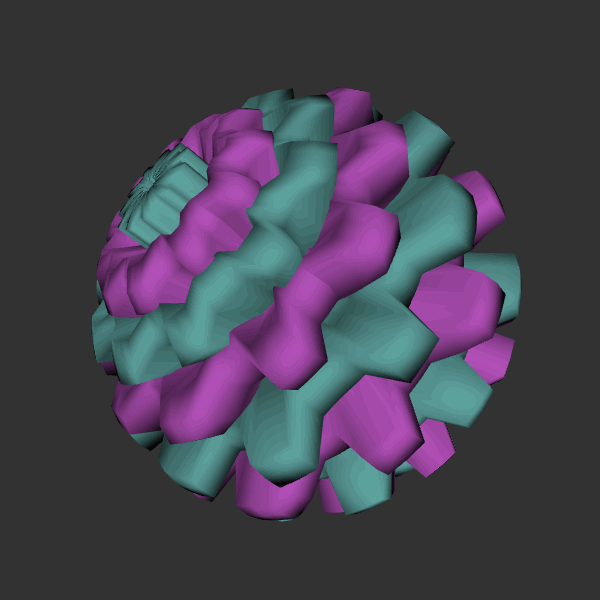
Background: dark